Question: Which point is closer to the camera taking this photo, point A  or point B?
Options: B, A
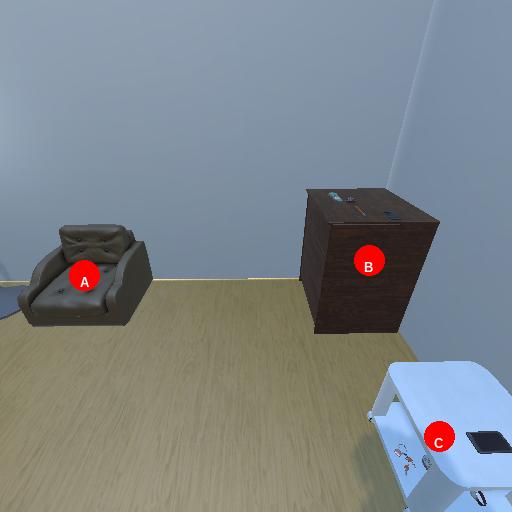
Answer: B